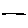
Label: line